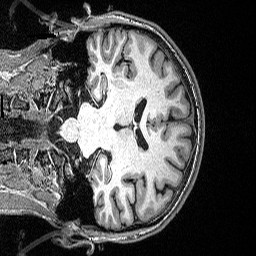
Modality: T1w
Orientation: coronal
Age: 28
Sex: male
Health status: healthy
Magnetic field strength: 3 T
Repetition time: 2.53 s
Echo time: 0.00331 s